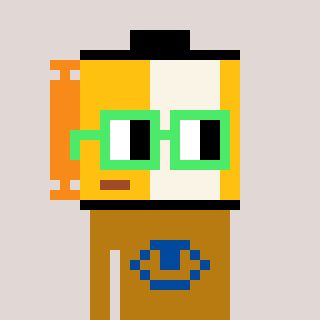
a pixel art character with square light green glasses, a film roll-shaped head and a gold-colored body on a warm background